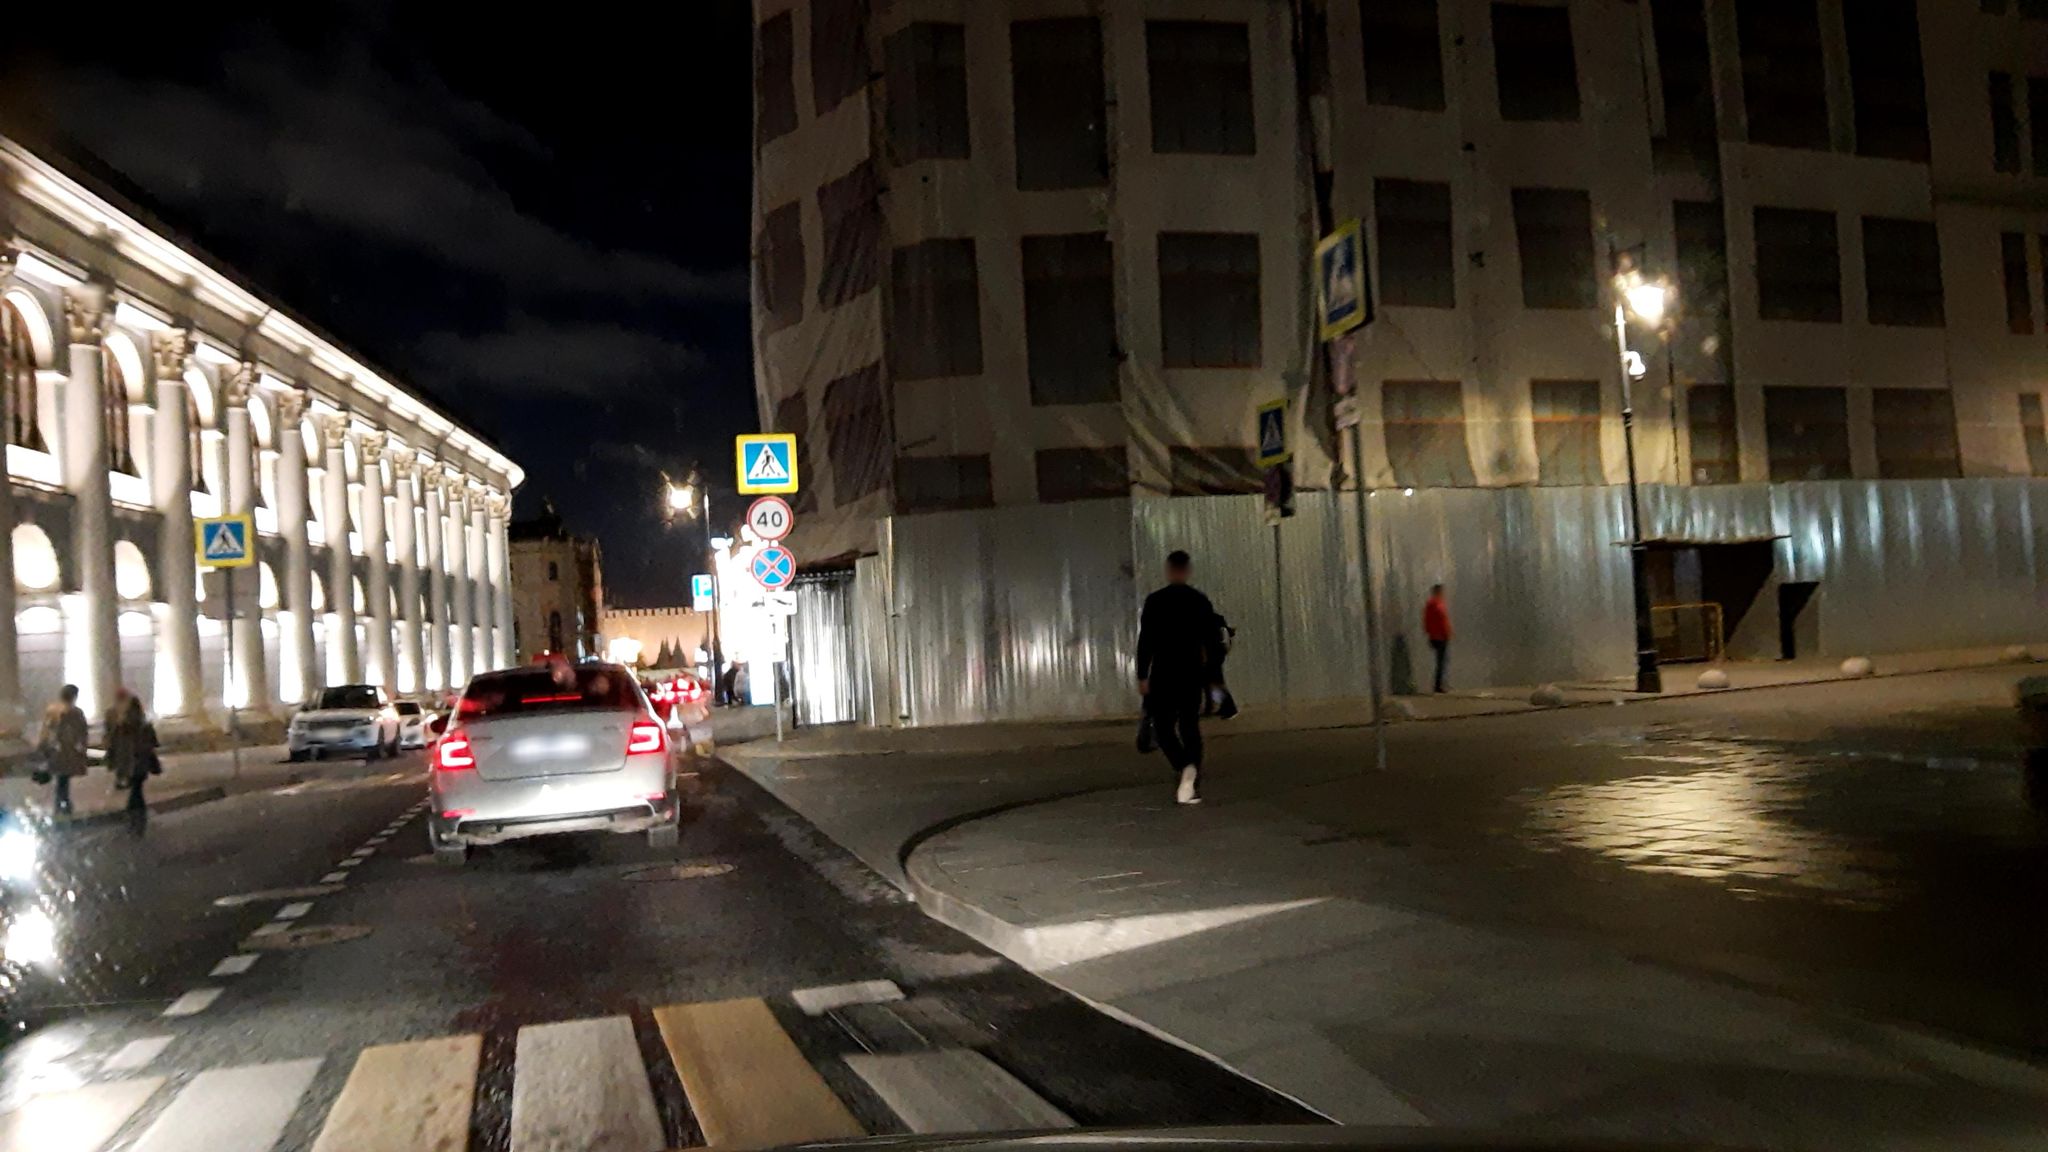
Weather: clear
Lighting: night
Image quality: slightly poor
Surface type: driving surface
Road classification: footway
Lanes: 4
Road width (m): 4
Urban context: urban centre
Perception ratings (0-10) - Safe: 2.32, Lively: 2.65, Beautiful: 5.58, Boring: 2.33, Depressing: 4.48, Wealthy: 8